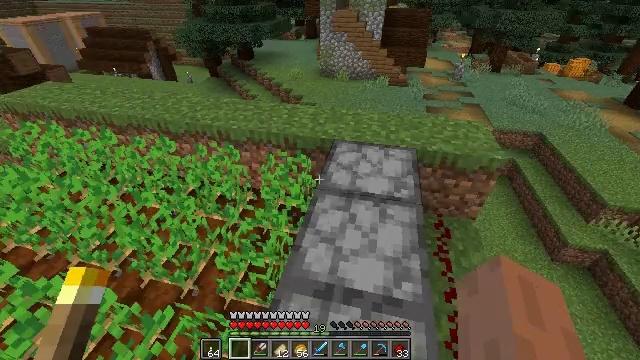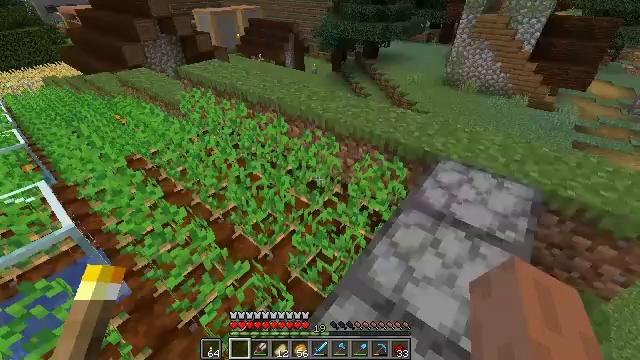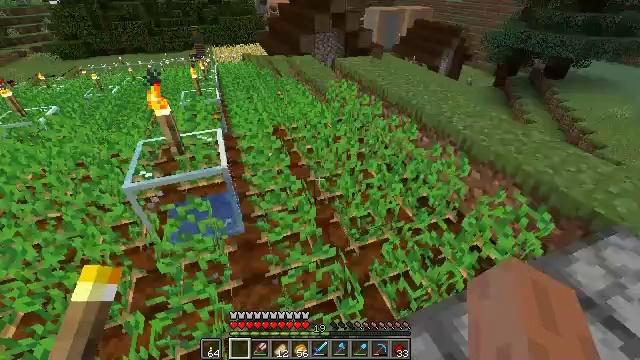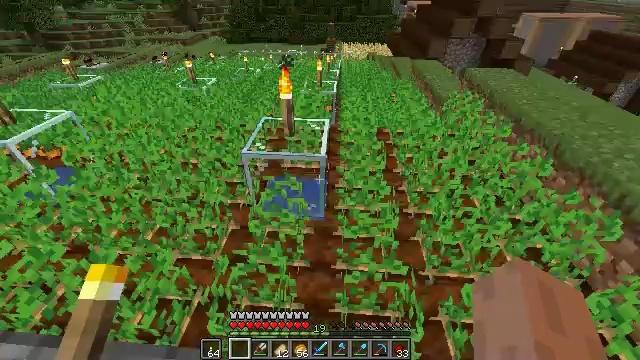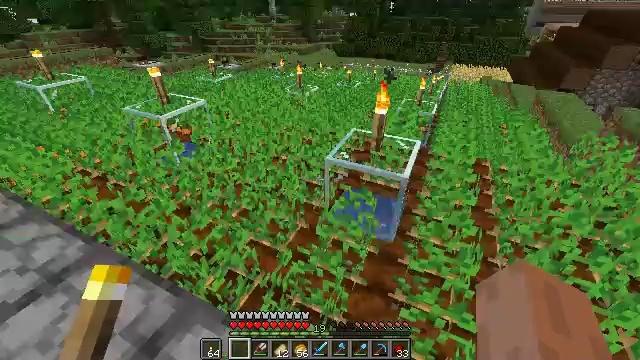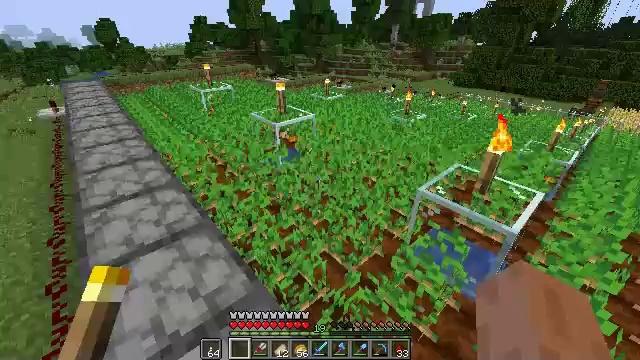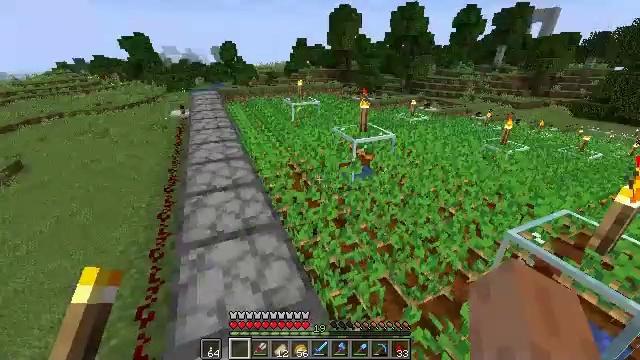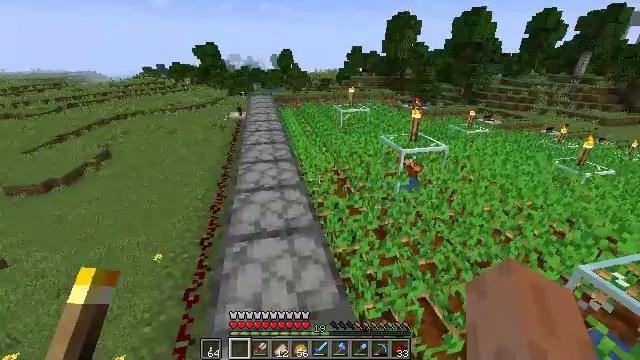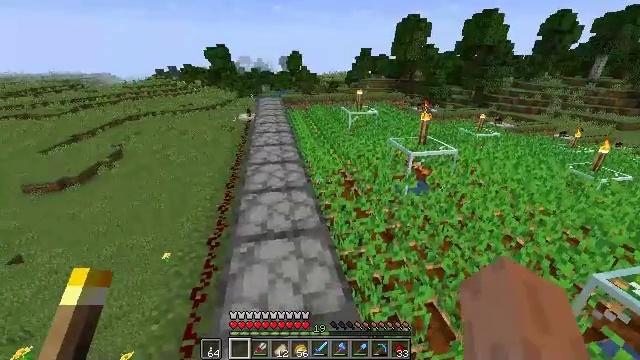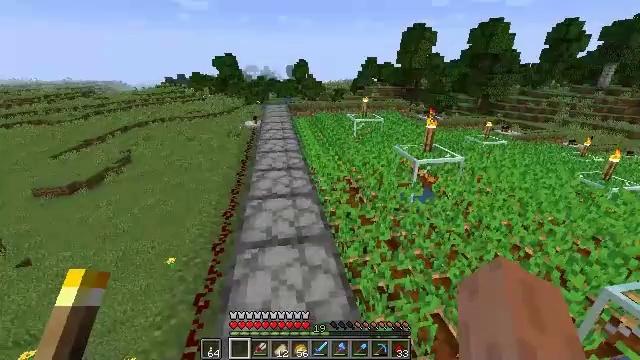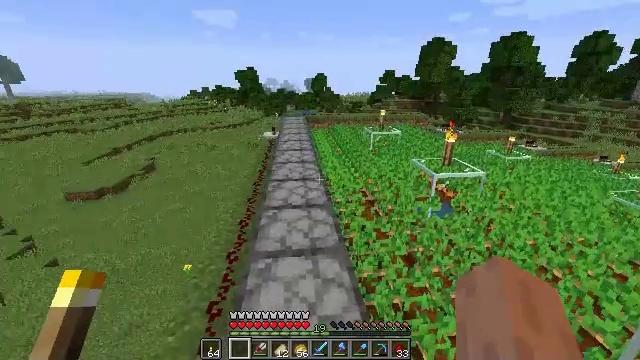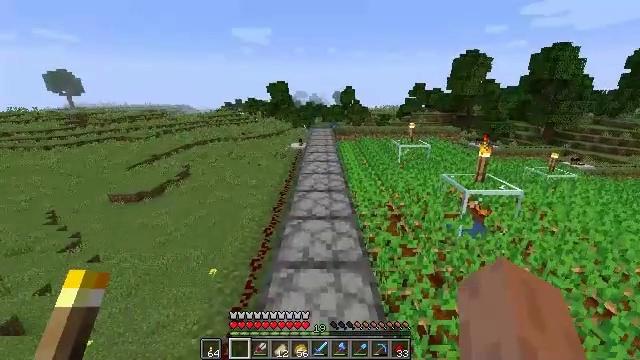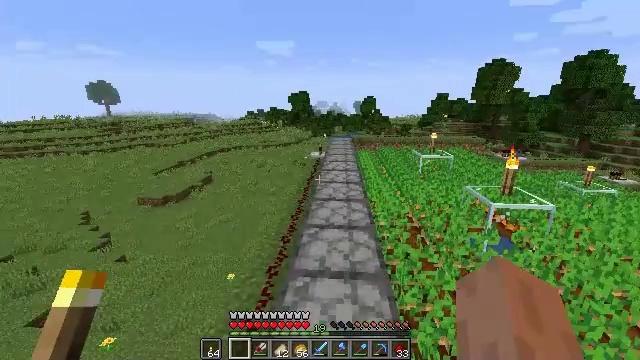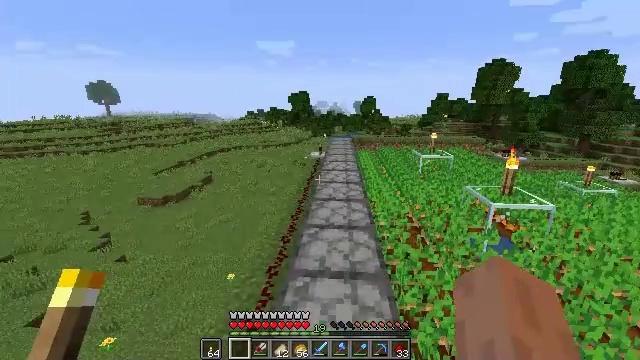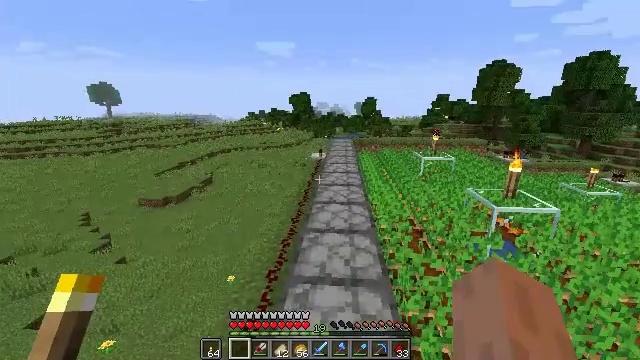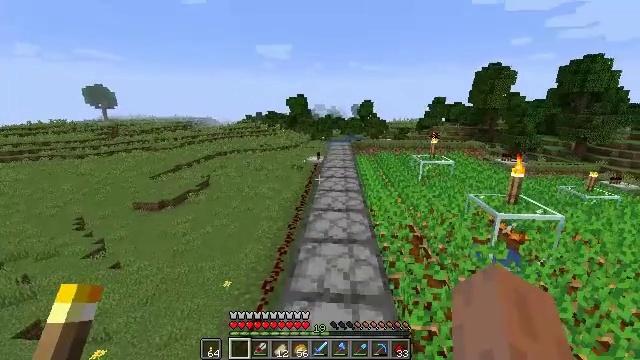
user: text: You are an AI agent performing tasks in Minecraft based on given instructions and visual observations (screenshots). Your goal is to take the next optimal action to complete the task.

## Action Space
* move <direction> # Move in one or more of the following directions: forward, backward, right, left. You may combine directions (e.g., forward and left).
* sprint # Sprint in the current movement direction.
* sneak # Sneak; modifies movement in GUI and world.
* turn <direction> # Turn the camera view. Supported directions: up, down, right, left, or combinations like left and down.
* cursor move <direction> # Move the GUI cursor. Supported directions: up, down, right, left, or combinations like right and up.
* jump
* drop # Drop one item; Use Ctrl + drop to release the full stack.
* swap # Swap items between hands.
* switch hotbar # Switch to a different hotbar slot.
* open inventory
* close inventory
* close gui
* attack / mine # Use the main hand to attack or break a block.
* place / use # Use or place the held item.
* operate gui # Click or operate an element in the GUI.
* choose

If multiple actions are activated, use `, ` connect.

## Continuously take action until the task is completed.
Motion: motion action
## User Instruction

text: Dismantle the repeater.
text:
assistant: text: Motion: turn left
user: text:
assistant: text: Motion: turn left
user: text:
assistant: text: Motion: turn left
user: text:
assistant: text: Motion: turn left and up
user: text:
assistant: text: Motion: turn left and up
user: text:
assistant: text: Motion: turn left and up
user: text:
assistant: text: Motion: turn left and up
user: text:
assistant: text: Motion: turn left
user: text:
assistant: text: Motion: turn left and up
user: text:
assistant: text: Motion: turn left and up
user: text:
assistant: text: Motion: turn left and up
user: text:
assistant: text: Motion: turn left and up
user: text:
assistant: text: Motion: no_op
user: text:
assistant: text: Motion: move forward
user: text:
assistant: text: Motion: move forward
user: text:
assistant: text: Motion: move forward
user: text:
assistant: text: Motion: move forward, turn right
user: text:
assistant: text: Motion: move forward, turn right
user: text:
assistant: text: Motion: move forward
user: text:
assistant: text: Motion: move forward
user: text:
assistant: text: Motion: move forward, sprint
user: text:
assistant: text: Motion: move forward, sprint
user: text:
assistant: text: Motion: move forward, sprint
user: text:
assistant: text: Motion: move forward
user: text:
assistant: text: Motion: move forward
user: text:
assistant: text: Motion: move forward, sprint, turn right
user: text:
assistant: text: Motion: move forward, sprint, turn right
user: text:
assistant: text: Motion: move forward, sprint
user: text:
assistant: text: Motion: move forward, sprint
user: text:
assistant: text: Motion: move forward